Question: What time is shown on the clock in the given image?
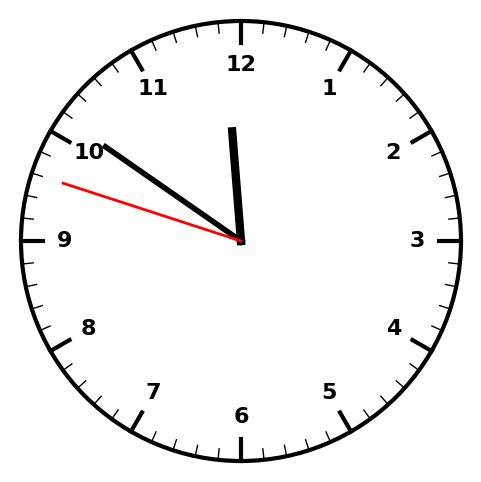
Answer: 11:50:48